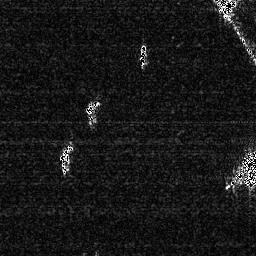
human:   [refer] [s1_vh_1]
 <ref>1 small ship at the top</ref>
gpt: <box>[[53, 16, 57, 27, 0]]</box>